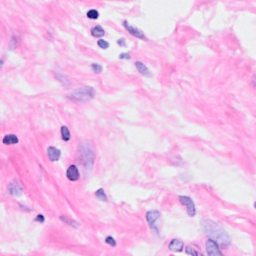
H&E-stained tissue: Breast